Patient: sex F, age 46
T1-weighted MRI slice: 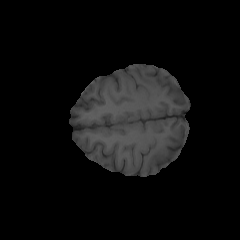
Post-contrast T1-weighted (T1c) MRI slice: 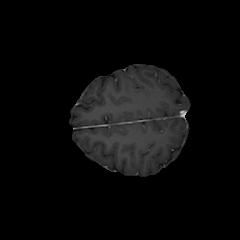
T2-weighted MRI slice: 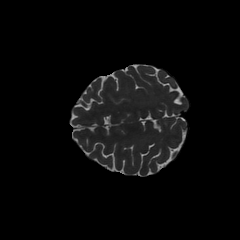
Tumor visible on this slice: no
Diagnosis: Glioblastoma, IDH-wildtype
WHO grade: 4